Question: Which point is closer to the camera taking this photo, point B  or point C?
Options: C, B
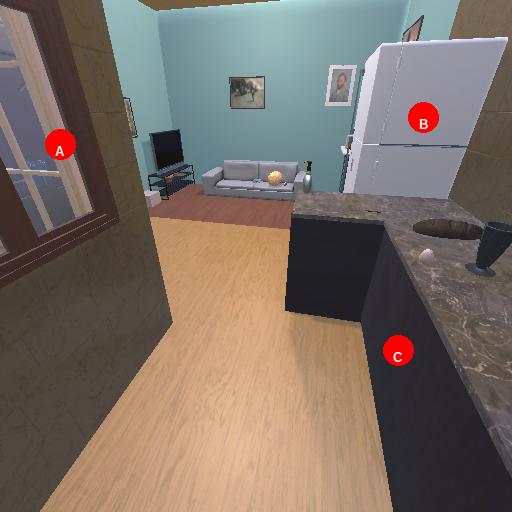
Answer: C